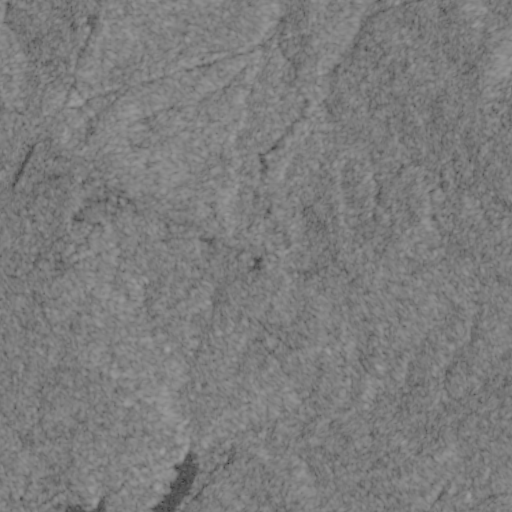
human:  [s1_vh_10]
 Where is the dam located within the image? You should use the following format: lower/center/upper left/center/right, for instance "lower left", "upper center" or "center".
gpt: The dam is located in the lower left of the image.
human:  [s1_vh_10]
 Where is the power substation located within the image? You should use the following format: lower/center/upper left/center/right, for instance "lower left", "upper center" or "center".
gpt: The power substation is located in the upper left of the image.
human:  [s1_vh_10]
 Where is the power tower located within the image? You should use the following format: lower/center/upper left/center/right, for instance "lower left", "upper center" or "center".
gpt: The power tower is located in the upper of the image.
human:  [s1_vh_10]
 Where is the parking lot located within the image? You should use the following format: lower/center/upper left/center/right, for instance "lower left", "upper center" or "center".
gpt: There is no parking lot in the image.

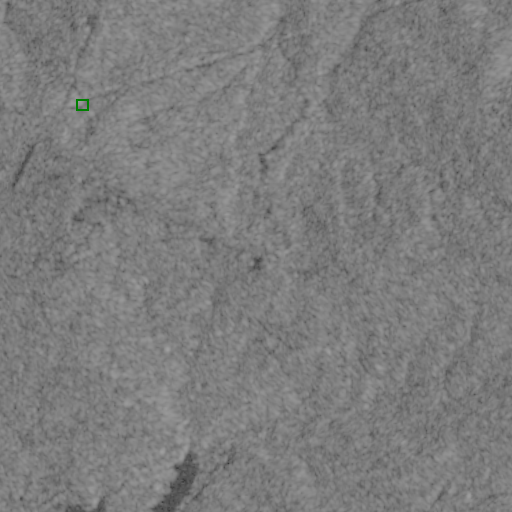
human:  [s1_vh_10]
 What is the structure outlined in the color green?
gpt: The structure outlined in green is a power substation.
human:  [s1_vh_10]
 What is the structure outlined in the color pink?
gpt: There is no pink outline.